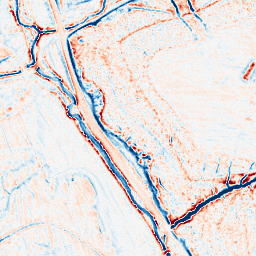
Category: edge_preserving
Decomposition family: anisotropic_diffusion
Decomposition parameters: iterations: 10
kappa: 50
gamma: 0.2
Upsampling method: bilinear
Upsampling parameters: scale: 4
Upsampling scale: 4